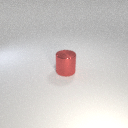
large red metal cylinder